Current action and preconditions to check: trajectory_clear

Your task: For each precondition in the list above, predict whether it will hold at this action.

Consider the current scene as observed from the mobile robot's camera, and analyze the predicted future states of all dynamic agents (e.g., people, animals, vehicles, or any moving entities) within the NEXT SECOND.

IMPORTANT: Only answer "very likely" if you are absolutely certain—based on strong, clear evidence—that a dynamic agent will violate the precondition in the predicted future state. Do NOT answer "very likely" for unlikely, ambiguous, or low-probability risks.

Ask yourself for each precondition: Is there a high probability, with clear and convincing evidence, that the predicted future states of any dynamic agent will interfere with the predicted future state of the currently executing action within the NEXT SECOND, causing that precondition to fail?

Assess the risk level based on these predictions. Use "likely" or "very likely" if motions create a clear risk of interference.

Use "neutral" or "improbable" if agents are nearby but their predicted paths are clearly diverging or non-conflicting.

Failure Risk Categories: "very improbable", "improbable", "neutral", "likely", "very likely"

Answer Format: Output ONLY the probability_of_failure value from these categories: "very improbable", "improbable", "neutral", "likely", "very likely"

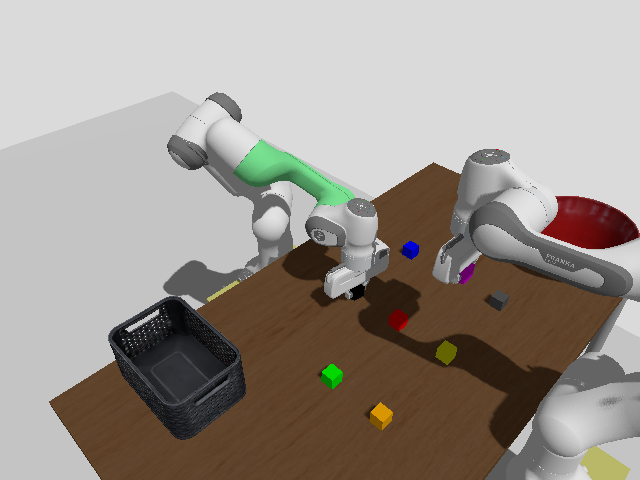

Answer: very improbable